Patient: sex M, age 65
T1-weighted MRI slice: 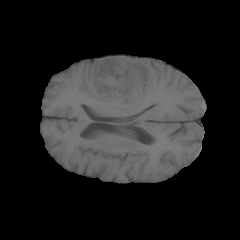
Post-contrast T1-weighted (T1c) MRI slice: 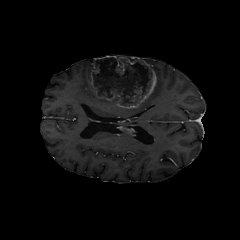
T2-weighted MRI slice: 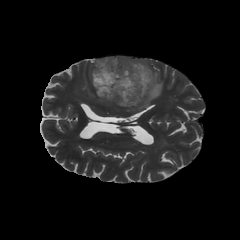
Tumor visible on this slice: yes
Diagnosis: Glioblastoma, IDH-wildtype
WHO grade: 4